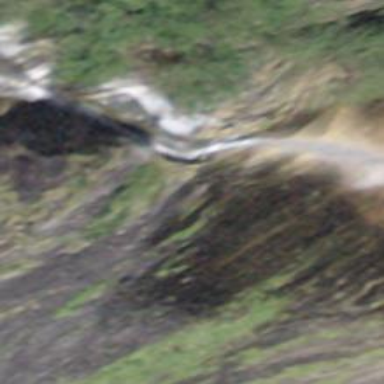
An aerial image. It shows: Beautiful waterfall in nature.